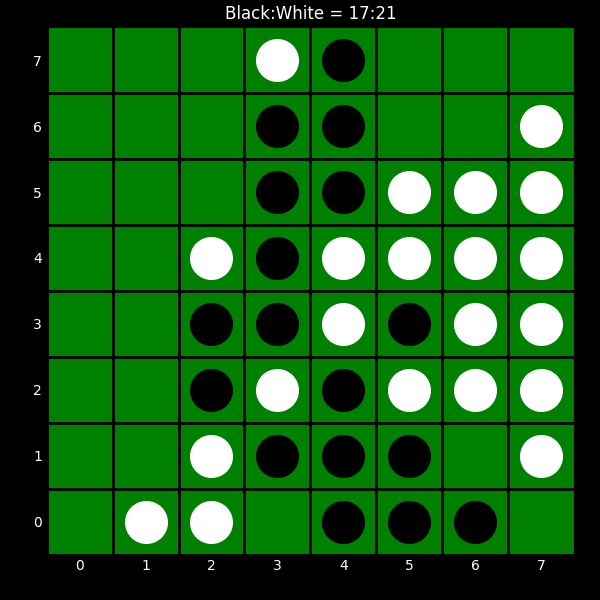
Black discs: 17
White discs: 21